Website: crate-barrel
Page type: account-selection
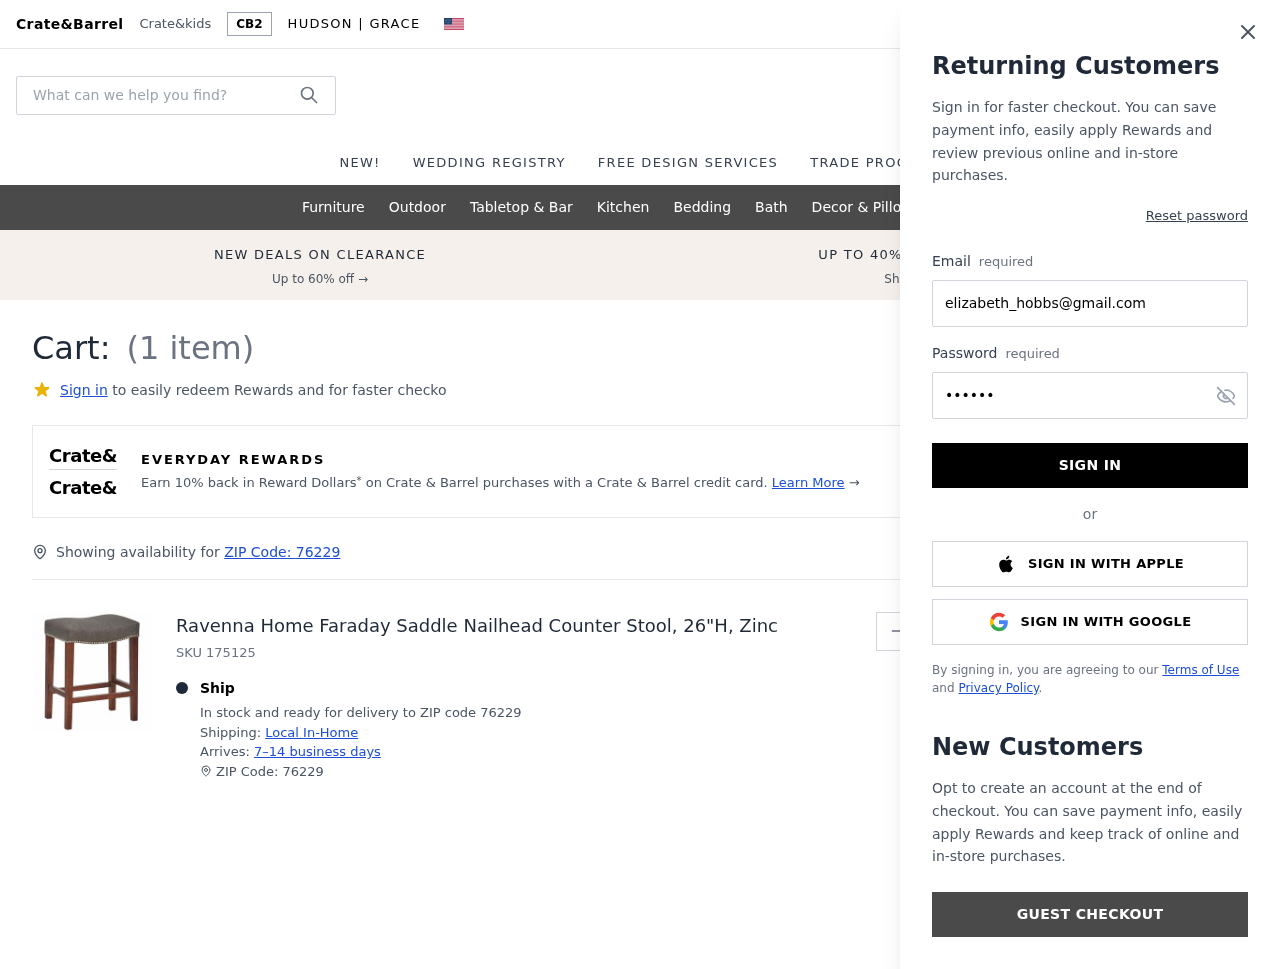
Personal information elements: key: PII_EMAIL
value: elizabeth_hobbs@gmail.com
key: PII_POSTCODE
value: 76229
Product elements: key: PRODUCT1_NAME
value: Ravenna Home Faraday Saddle Nailhead Counter Stool, 26"H, Zinc
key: PRODUCT1_QUANTITY
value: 1
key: PRODUCT1_SKU
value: SKU 175125
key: PRODUCT1_ORIGINAL_PRICE
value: $128.11
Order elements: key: ORDER_NUM_ITEMS
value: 1
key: ORDER_SUBTOTAL
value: $102.49
Search elements: key: HEADER_SEARCH
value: What can we help you find?